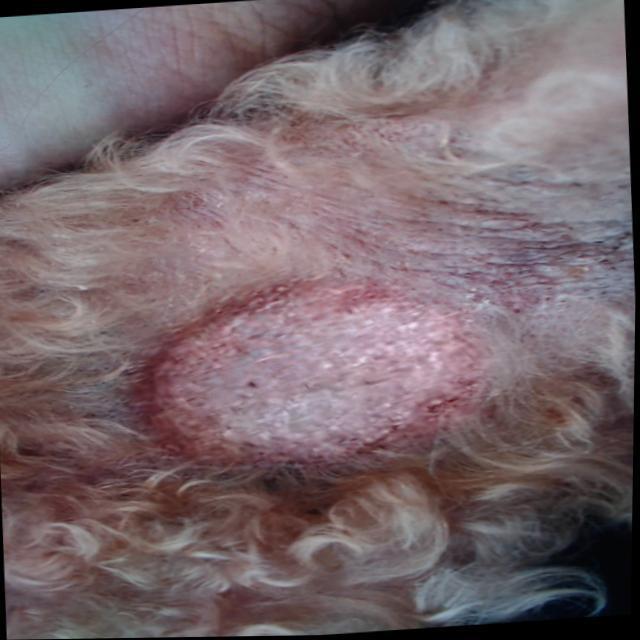
Canine ringworm (Dermatophytosis) — fungal infection caused by Microsporum or Trichophyton. Presents with circular alopecia, scaling, crusting, and broken hairs.